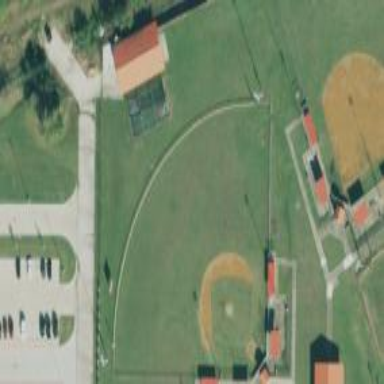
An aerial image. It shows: Baseball pitch for leisure land.